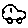
Label: car